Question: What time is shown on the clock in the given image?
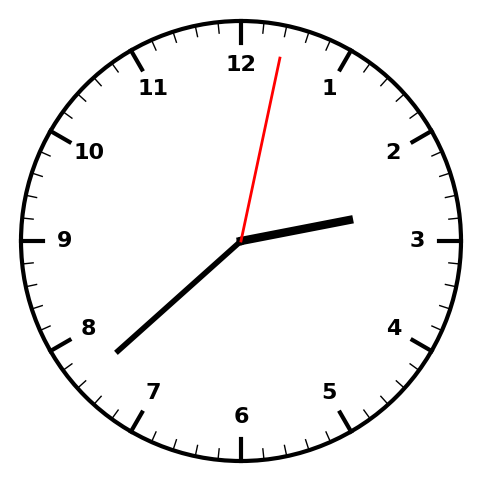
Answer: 02:38:02